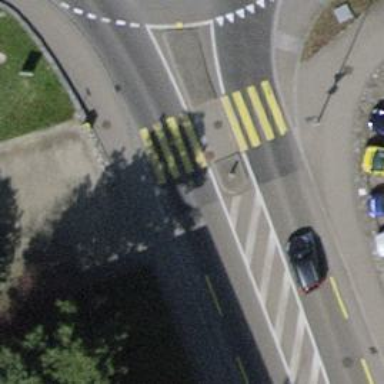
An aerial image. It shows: Traffic calming island.